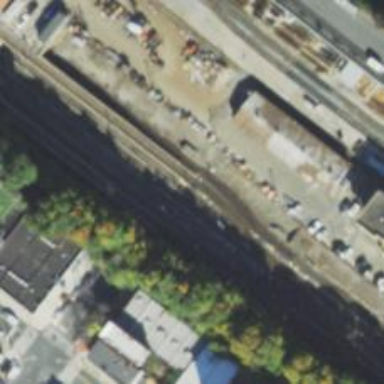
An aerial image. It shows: Yard serving electrified rail tracks with overhead electrification.